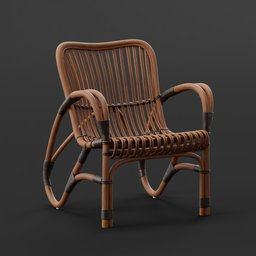
Label: furniture